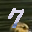
Label: 7